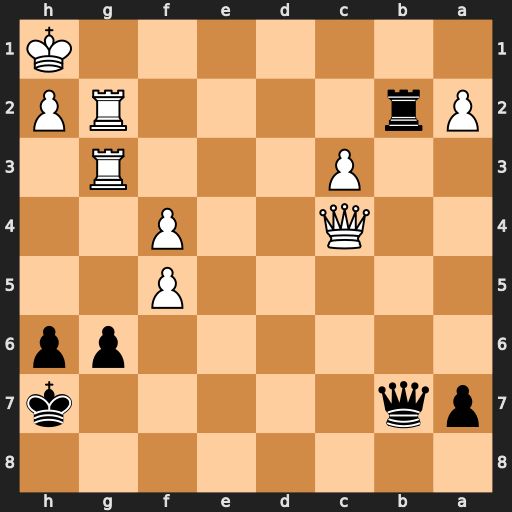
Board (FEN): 8/pq5k/6pp/5P2/2Q2P2/2P3R1/Pr4RP/7K
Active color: b
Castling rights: -
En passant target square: -
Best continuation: Rb1+ Qf1 Rxf1#